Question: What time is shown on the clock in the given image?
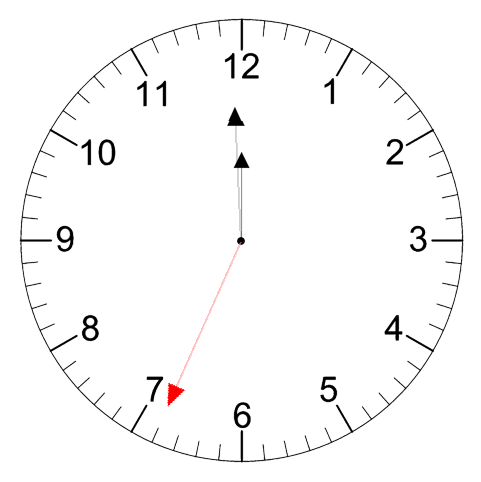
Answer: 11:59:34